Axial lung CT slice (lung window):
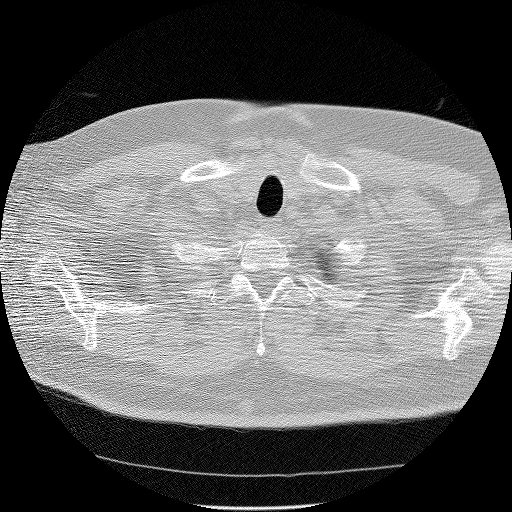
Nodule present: no